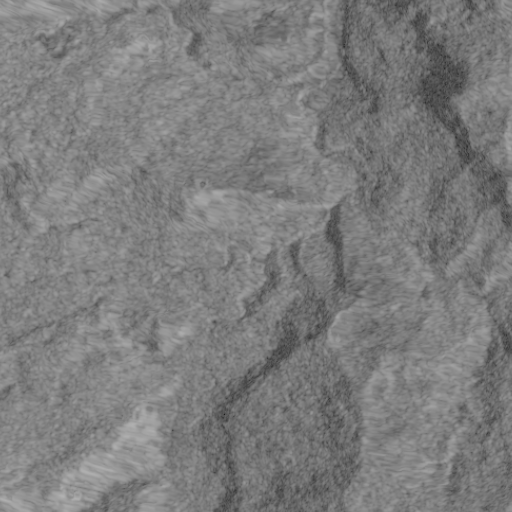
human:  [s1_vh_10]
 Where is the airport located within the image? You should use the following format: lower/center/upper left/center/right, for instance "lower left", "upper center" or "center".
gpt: The airport is located in the lower left of the image.
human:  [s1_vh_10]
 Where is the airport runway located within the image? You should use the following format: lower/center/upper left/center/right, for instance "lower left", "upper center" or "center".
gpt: The airport runway is located in the lower left of the image.
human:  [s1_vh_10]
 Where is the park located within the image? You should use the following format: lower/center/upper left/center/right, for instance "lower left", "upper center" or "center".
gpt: The park is located in the lower center of the image.
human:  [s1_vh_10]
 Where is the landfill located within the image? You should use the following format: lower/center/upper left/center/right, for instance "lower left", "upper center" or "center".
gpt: There is no landfill in the image.

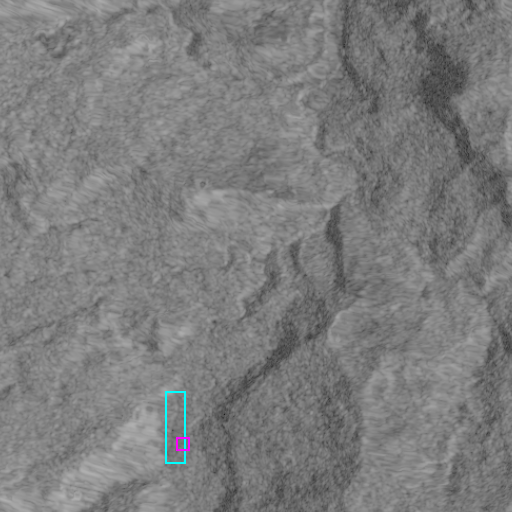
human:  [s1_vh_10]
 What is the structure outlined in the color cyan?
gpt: The structure outlined in cyan is an airport.
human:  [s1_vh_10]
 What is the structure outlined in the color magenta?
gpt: The structure outlined in magenta is a park.
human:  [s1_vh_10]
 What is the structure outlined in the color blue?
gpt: There is no blue outline.